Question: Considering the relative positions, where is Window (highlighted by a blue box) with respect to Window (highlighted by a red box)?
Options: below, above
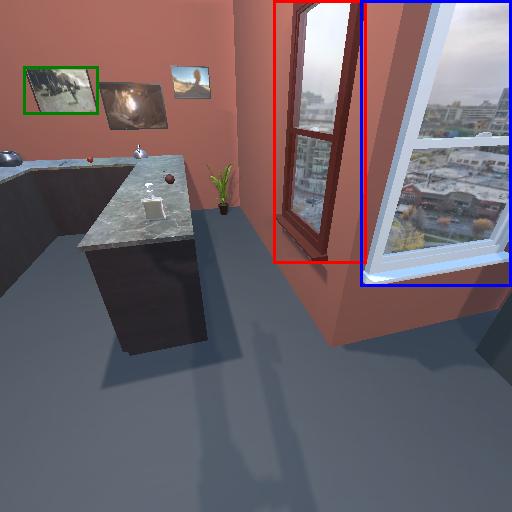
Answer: below